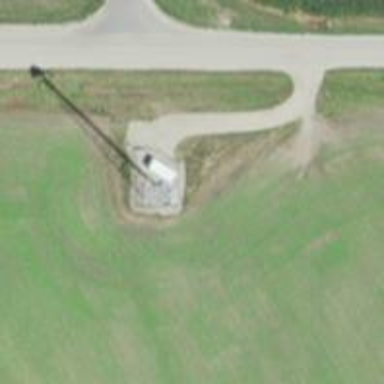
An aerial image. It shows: Man-made mast used for communication purposes.